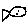
Label: fish